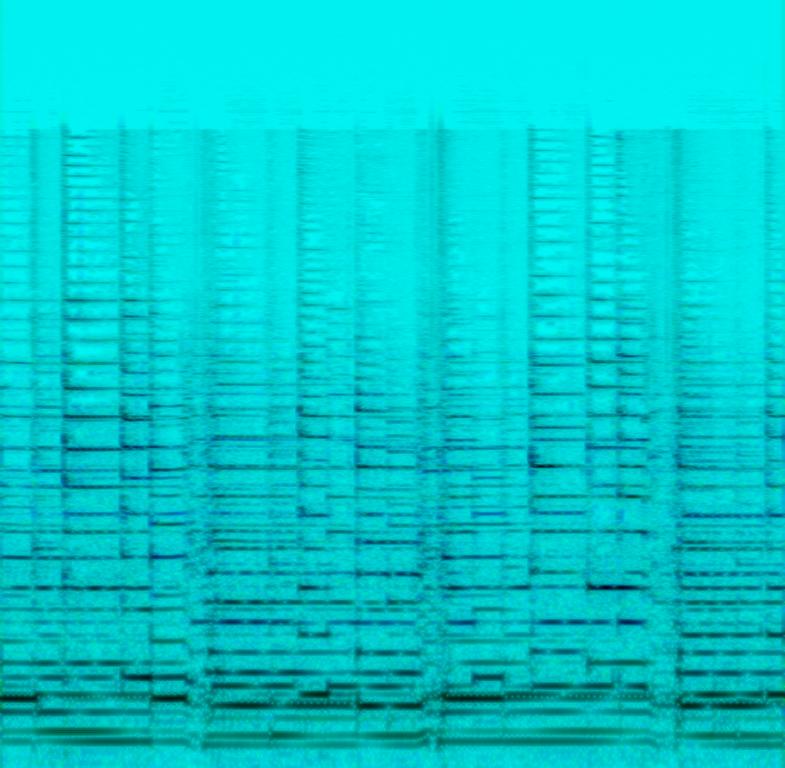
The track features an electric guitar with a chorus pedal effect. The guitar alternates between riff to melody. The sound is space-like and almost psychedelic. The atmosphere is sweet and dreamy.